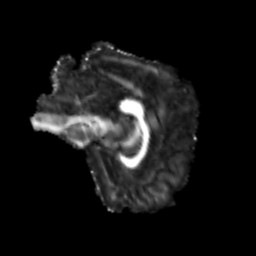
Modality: FA
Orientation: sagittal
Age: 25
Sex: female
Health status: healthy
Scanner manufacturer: siemens
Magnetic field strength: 3 T
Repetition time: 3.6 s
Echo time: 0.0964 s